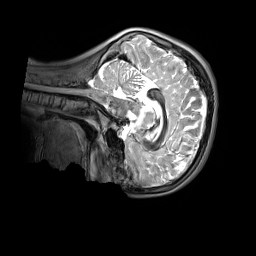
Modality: T2w
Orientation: sagittal
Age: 11
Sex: male
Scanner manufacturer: siemens
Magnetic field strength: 3 T
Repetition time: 3.2 s
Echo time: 0.408 s